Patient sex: F
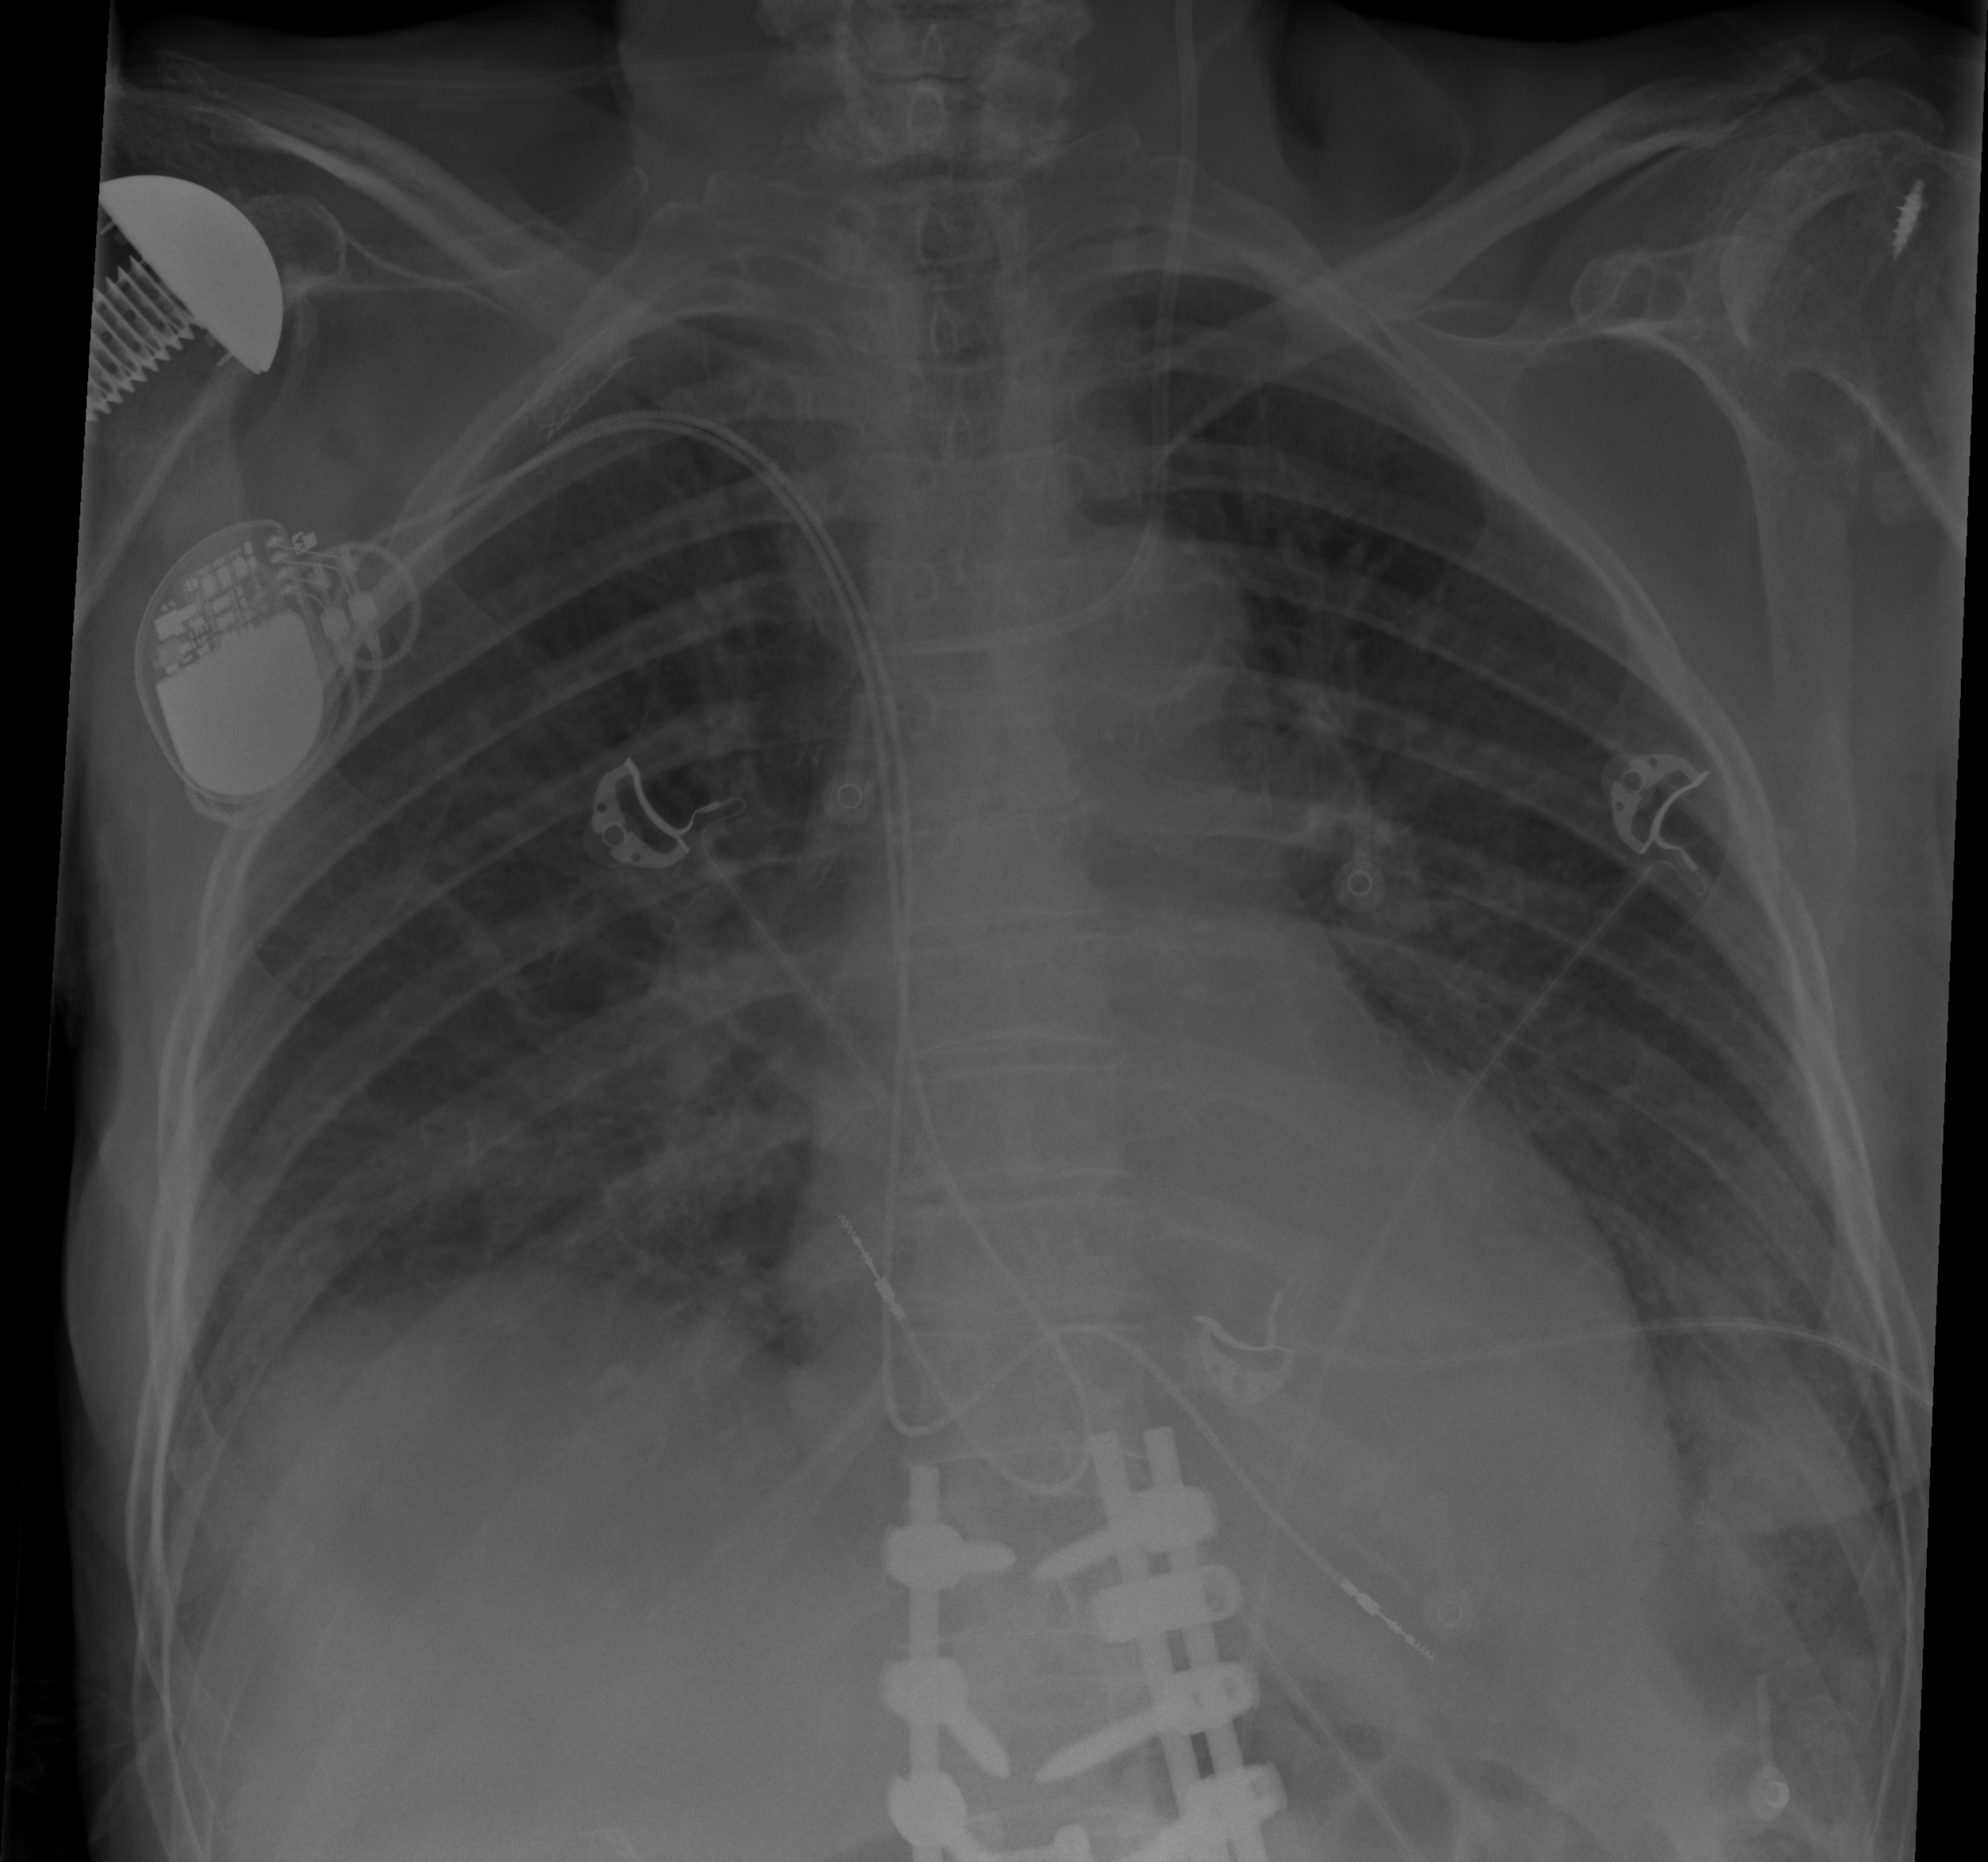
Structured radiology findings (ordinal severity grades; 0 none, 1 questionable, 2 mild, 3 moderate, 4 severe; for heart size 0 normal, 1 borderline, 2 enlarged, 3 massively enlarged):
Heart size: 0
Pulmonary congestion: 0
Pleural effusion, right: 2
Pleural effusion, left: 2
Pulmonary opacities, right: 0
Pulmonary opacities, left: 1
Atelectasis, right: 2
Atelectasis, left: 2